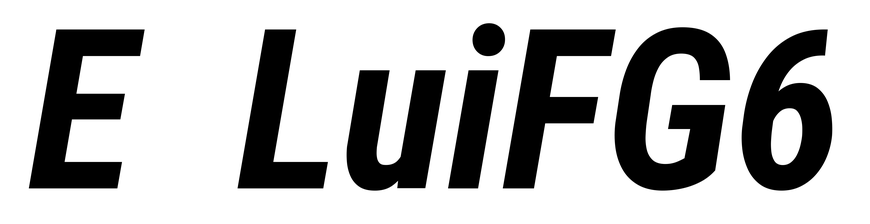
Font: Roboto-Italic_Condensed_Bold_Italic